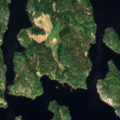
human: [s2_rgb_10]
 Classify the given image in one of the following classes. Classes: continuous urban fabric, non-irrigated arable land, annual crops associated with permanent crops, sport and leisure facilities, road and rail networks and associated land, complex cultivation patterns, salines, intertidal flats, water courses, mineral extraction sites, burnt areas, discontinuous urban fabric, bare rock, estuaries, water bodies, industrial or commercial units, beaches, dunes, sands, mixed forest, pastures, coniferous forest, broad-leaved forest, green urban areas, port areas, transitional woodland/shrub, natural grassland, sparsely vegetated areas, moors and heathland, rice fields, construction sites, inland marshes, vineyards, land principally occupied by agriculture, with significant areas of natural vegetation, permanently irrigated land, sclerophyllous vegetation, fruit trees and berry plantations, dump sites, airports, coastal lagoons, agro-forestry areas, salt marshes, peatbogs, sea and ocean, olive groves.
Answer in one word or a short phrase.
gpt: coniferous forest, water bodies